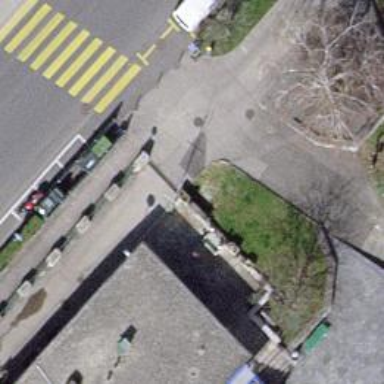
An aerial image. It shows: Fountain.